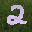
Label: 2